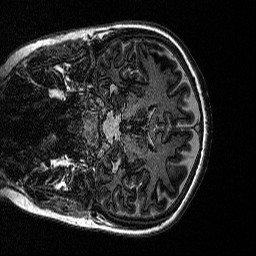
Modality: MP2RAGE
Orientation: coronal
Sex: female
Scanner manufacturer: siemens
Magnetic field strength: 3 T
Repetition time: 5 s
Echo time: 0.00292 s